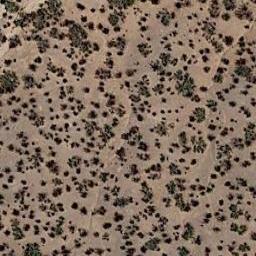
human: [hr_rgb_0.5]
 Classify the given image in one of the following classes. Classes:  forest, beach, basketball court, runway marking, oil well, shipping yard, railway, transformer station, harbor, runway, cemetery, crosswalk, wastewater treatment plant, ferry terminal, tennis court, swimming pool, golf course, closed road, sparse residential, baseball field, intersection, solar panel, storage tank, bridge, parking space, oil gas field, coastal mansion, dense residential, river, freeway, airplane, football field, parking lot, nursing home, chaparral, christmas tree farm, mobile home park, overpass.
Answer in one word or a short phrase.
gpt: chaparral